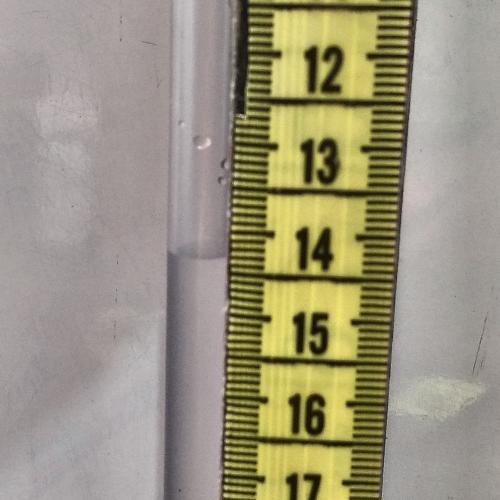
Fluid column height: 14.3 cm